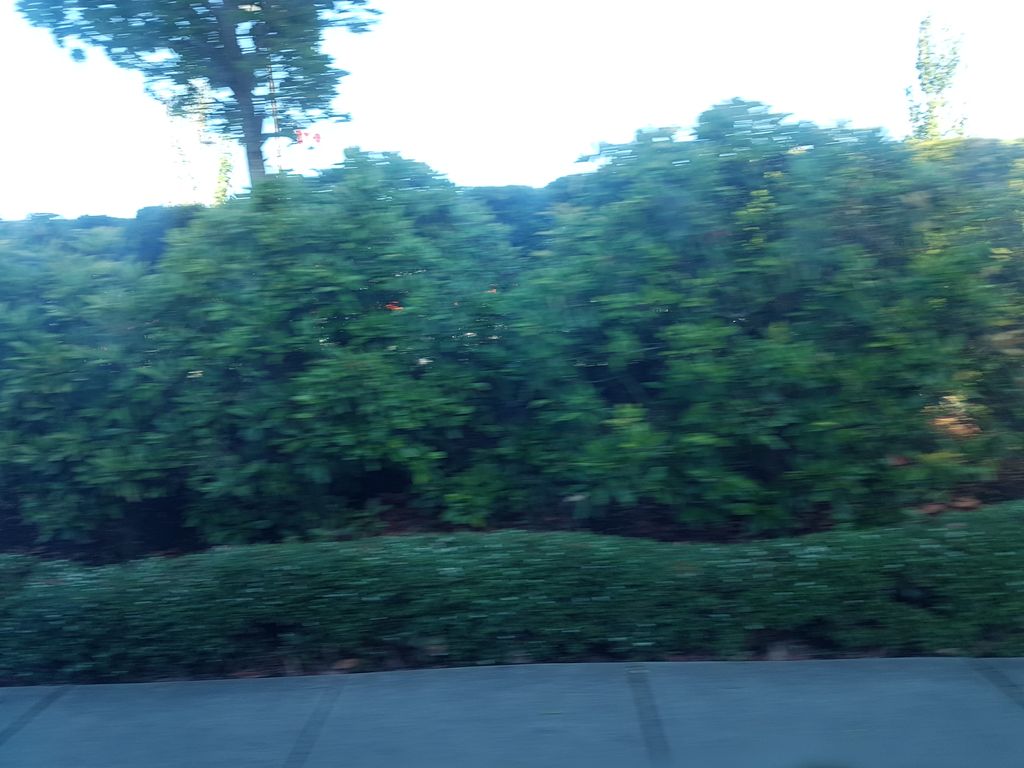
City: victoria